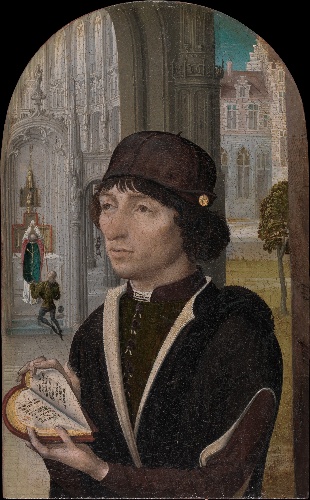
Title: Young Man Holding a Book
Artist: Master of the View of Saint Gudula
Artist bio: Netherlandish, active ca. 1485
Date: ca. 1480
Object type: Painting
Classification: Paintings
Medium: Oil on wood
Dimensions: Overall, with arched top, 8 1/4 x 5 1/8 in. (21 x 13 cm); painted surface 8 1/8 x 5 in. (20.6 x 12.6 cm)
Department: European Paintings
Credit line: Bequest of Mary Stillman Harkness, 1950
Accession year: 1950
Repository: Metropolitan Museum of Art, New York, NY
Tags: Books|Churches|Men|Portraits